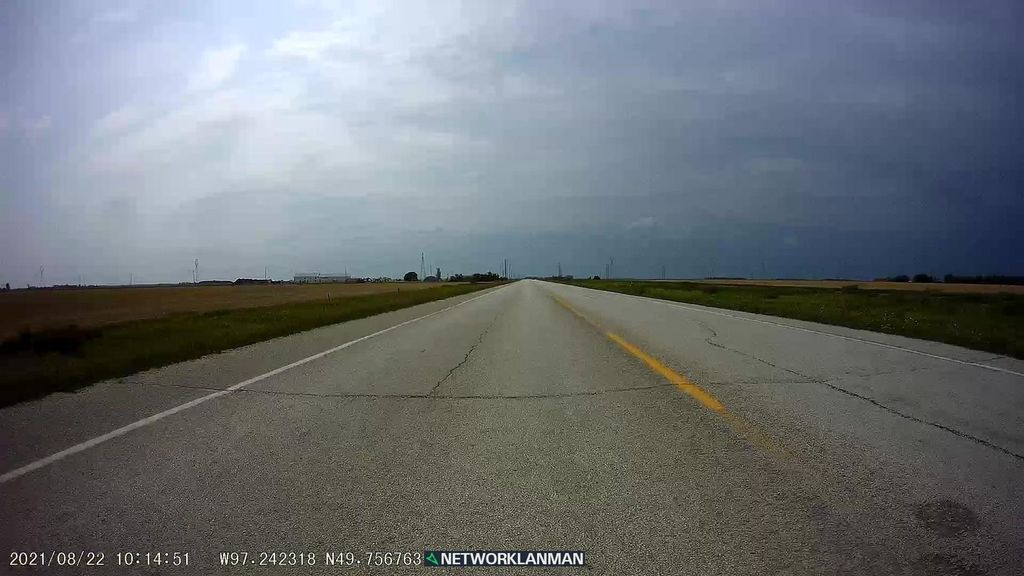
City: winnipeg